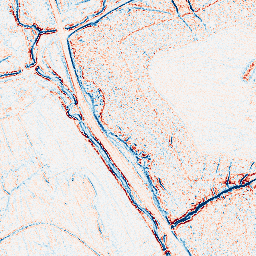
Category: edge_preserving
Decomposition family: bilateral
Decomposition parameters: d: 5
sigma_color: 150
sigma_space: 50
Upsampling method: regularized
Upsampling parameters: scale: 2
lambda_reg: 0.001
Upsampling scale: 2